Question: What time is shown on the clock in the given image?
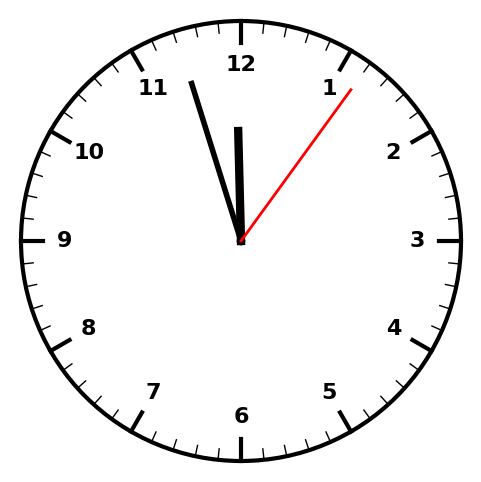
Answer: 11:57:06